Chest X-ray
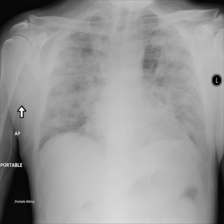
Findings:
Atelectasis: negative
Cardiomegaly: negative
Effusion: negative
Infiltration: negative
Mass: negative
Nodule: negative
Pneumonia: negative
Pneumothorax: negative
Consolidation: negative
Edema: negative
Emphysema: negative
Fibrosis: negative
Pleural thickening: negative
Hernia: negative